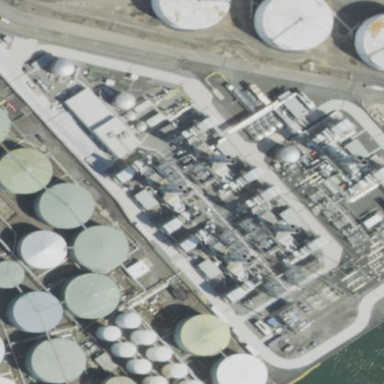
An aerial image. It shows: Industrial area with power plant.